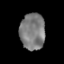
Tissue: lung
Cell type: Epithelial cells
Senescence score: 0.2085
Nuclear area (px): 892
Mean DAPI intensity: 124.869